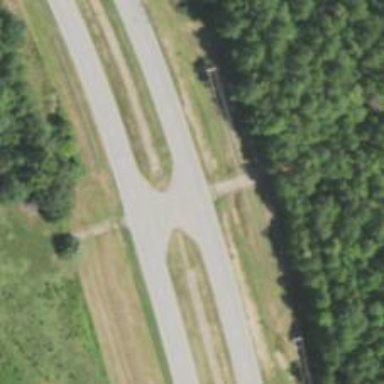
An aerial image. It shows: Asphalt road classified as trunk highway.